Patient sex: M
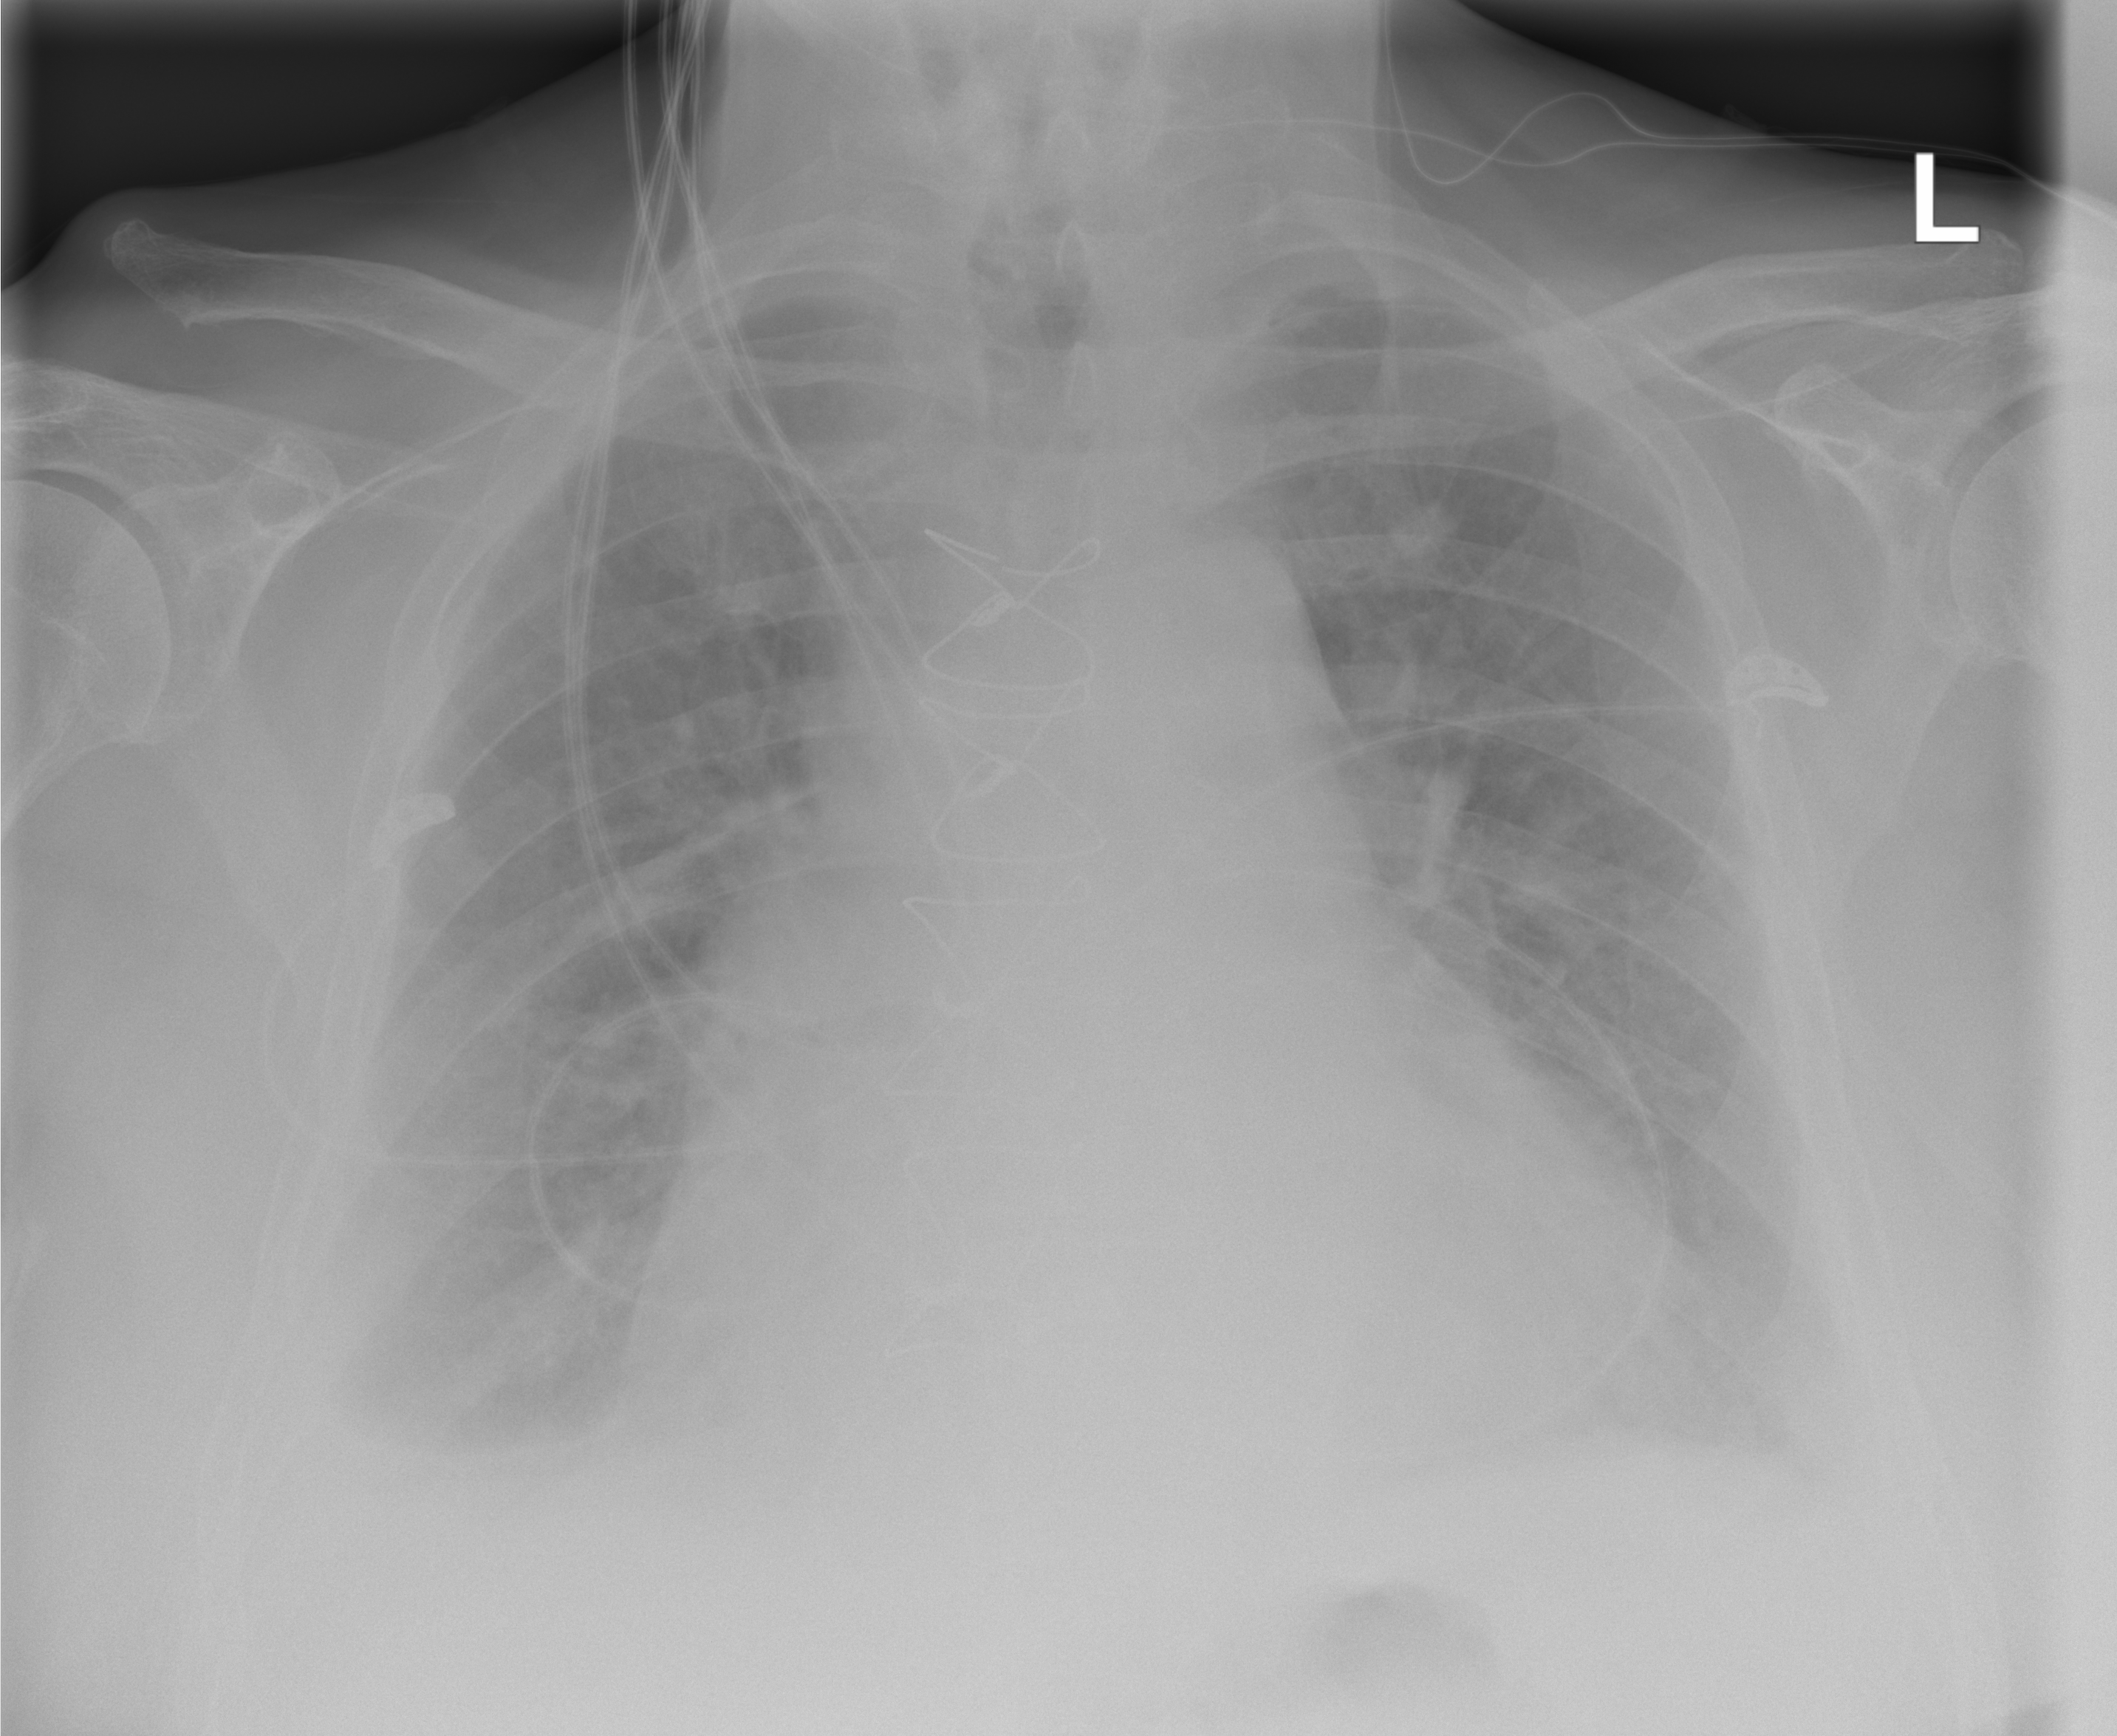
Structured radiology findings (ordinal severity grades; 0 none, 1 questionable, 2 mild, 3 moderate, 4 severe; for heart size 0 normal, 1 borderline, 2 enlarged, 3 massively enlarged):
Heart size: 2
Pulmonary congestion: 2
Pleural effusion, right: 2
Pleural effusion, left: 2
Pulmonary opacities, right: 2
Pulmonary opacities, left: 2
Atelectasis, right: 2
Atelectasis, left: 2